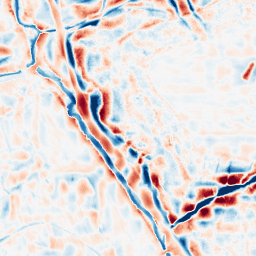
Category: wavelet
Decomposition family: wavelet_dwt
Decomposition parameters: wavelet: coif2
level: 4
Upsampling method: sinc_blackman
Upsampling parameters: scale: 2
kernel_size: 8
Upsampling scale: 2